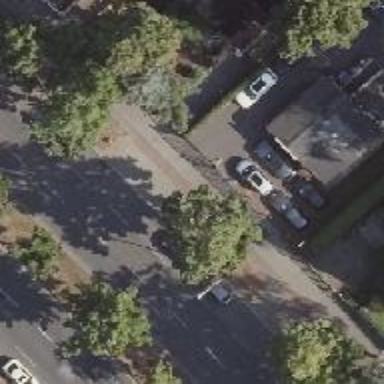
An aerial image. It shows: Beautiful avenue lined with deciduous broadleaved trees.